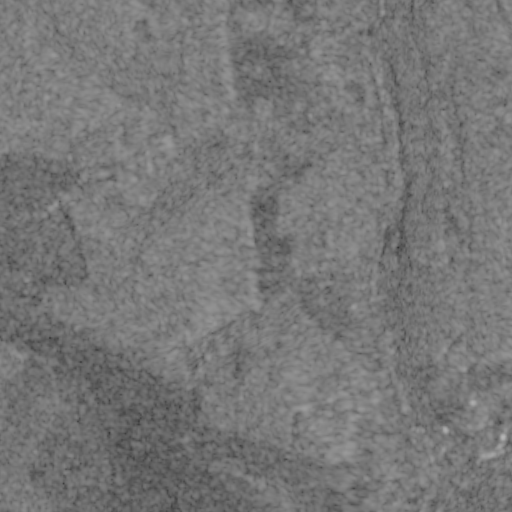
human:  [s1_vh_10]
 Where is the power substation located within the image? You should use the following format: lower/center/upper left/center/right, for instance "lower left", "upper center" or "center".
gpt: The power substation is located in the lower right of the image.
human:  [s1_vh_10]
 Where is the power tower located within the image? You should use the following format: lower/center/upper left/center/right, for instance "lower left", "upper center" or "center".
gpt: The power tower is located in the lower right of the image.
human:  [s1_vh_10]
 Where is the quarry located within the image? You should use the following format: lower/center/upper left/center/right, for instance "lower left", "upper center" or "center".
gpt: There is no quarry in the image.

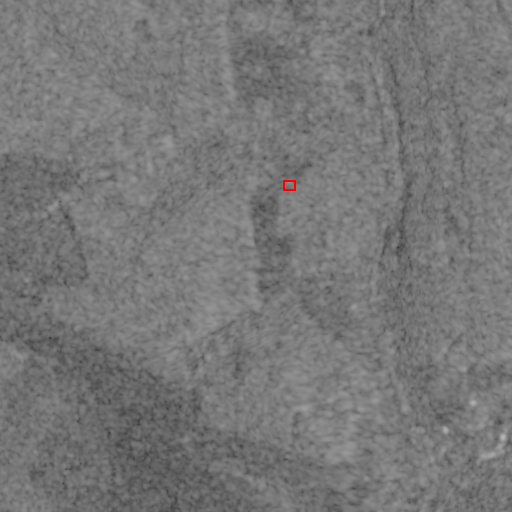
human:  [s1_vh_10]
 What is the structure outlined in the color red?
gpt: The structure outlined in red is a park.
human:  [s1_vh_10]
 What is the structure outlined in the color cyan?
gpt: There is no cyan outline.